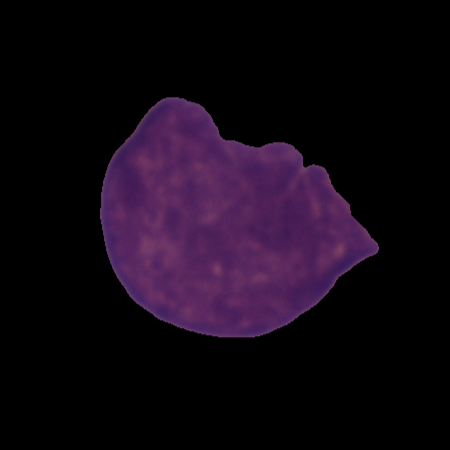
Label: cancer